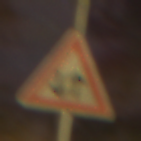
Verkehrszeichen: Gegenverkehr
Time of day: Night
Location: Outdoor (Suburban)
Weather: Clear
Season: NotSpecified
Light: Artificial